RGB frame:
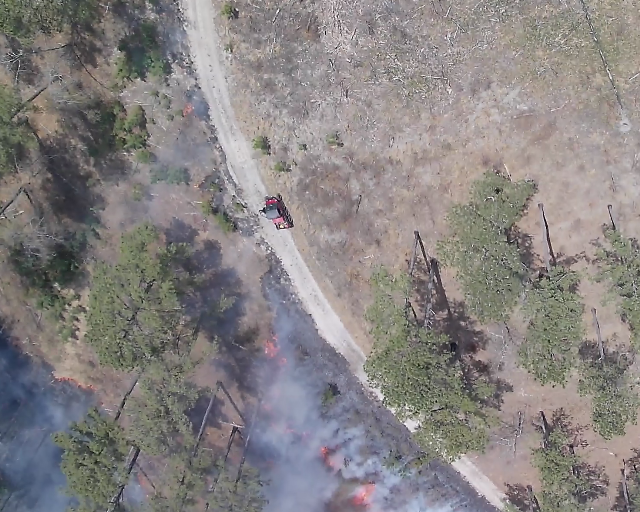
Thermal frame:
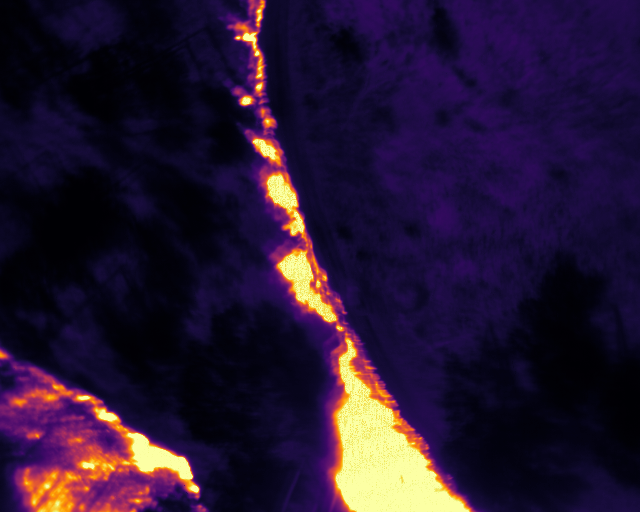
Captured: 2026-02-26 02:32:22
Pixels at or above 80 °C: 33922 (fraction of frame: 0.1035)